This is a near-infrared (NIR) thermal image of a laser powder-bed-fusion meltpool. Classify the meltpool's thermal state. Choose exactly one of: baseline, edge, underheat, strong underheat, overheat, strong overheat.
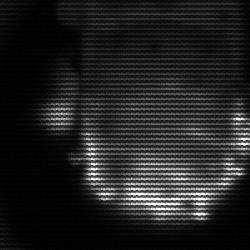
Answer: baseline